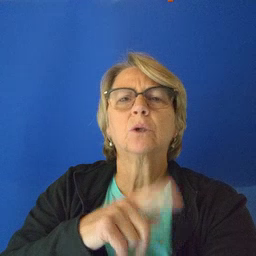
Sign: mouse